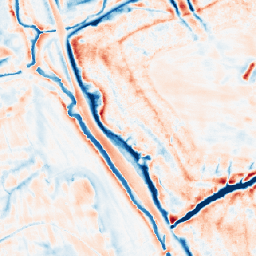
Category: edge_preserving
Decomposition family: bilateral
Decomposition parameters: d: 21
sigma_color: 100
sigma_space: 150
Upsampling method: area
Upsampling parameters: scale: 4
Upsampling scale: 4